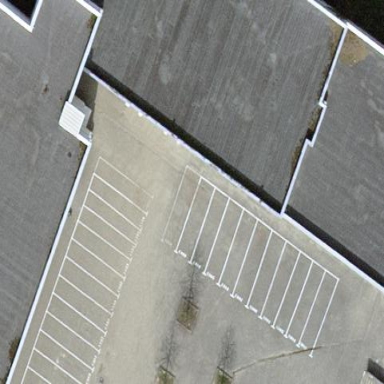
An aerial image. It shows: School building.